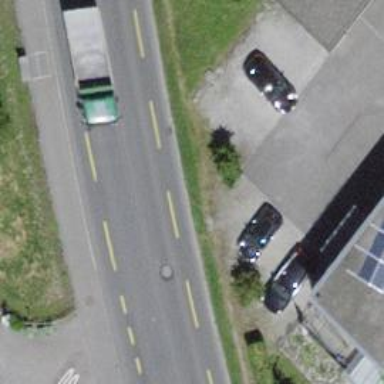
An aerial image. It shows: Secondary road with asphalt surface. It has cycle lane on the left and sidewalk running alongside.